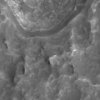
Label: not_dusty